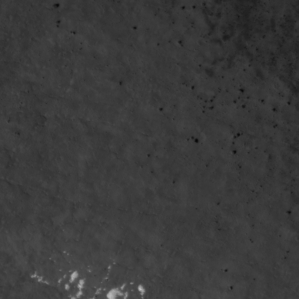
Label: non_frost